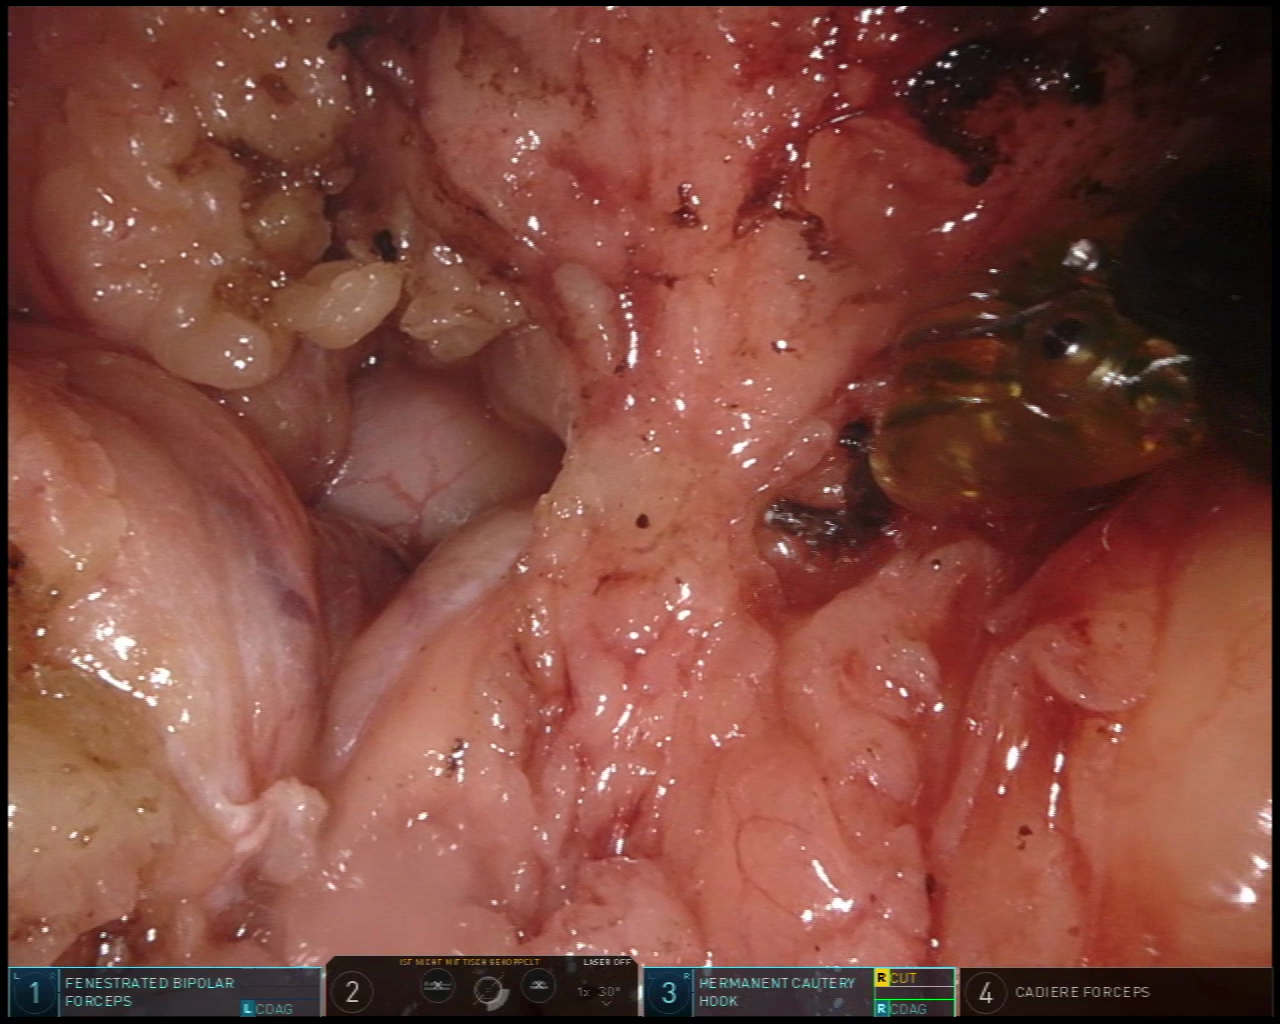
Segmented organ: stomach
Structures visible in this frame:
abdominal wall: no
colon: no
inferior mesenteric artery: no
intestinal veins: no
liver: no
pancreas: no
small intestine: no
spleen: no
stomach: yes
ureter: no
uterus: no
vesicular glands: no